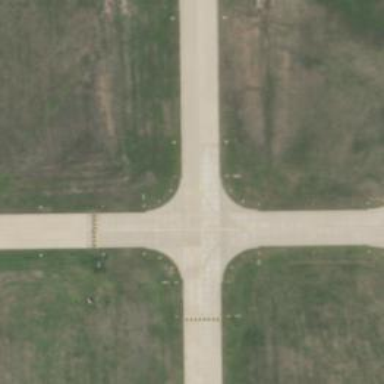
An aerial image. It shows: Image of taxiway at airport.